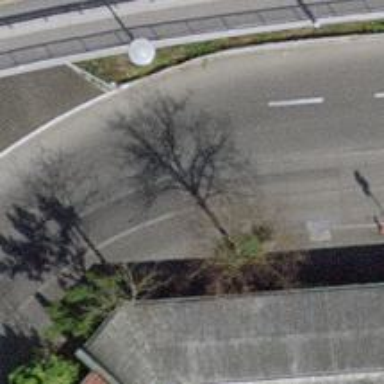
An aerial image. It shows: Asphalt sidewalk along the footway.